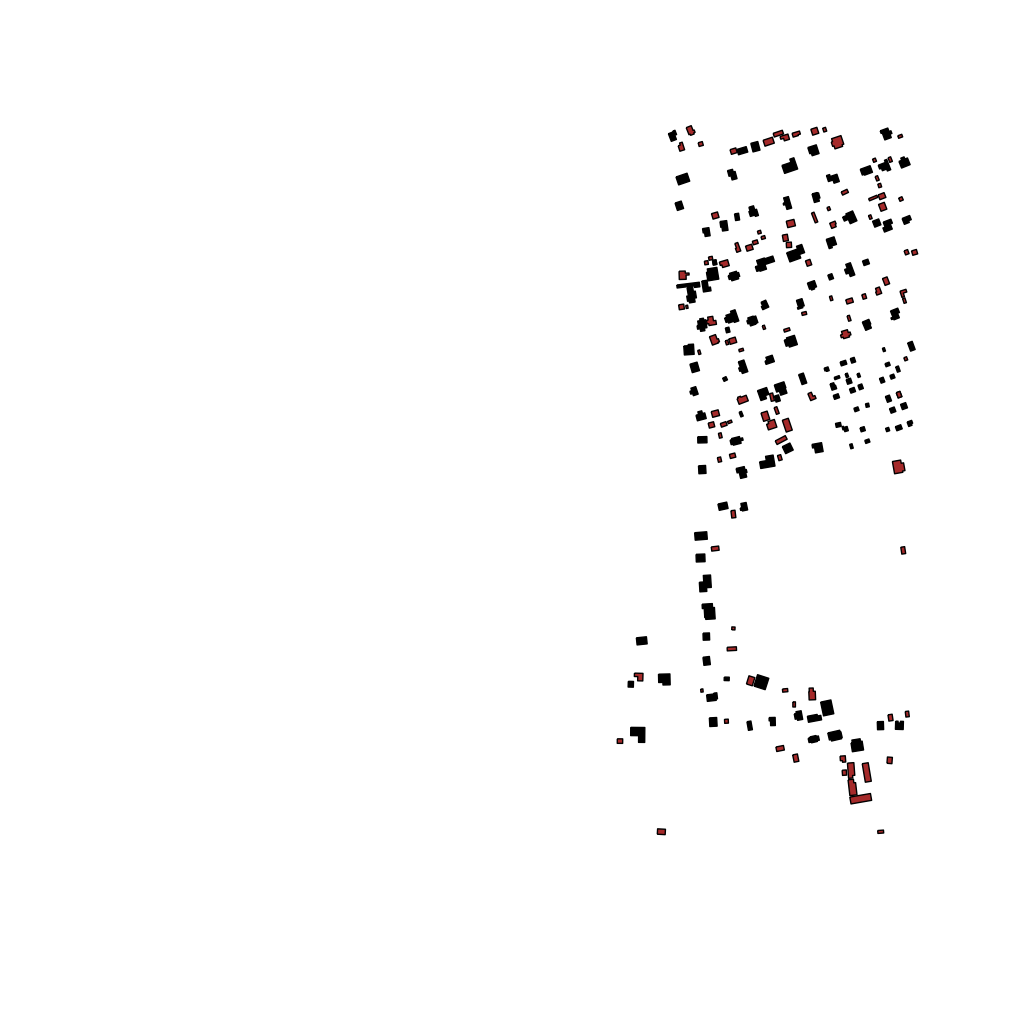
Tags: overhead vector_map, recreation, residential, modern, soviet, individual_rise, density_4, Building, Facility, 1.0 km²